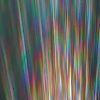
Label: sunburn